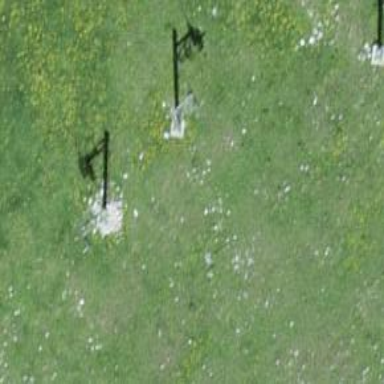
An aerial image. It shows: Pylon used for aerialway.